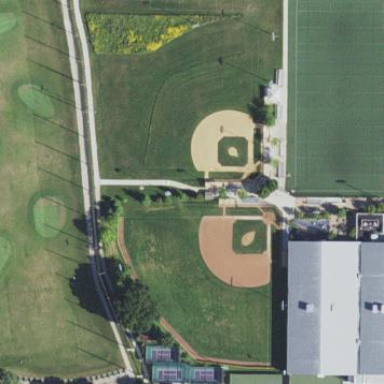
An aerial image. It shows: Baseball pitch for leisure land.